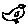
Label: bird